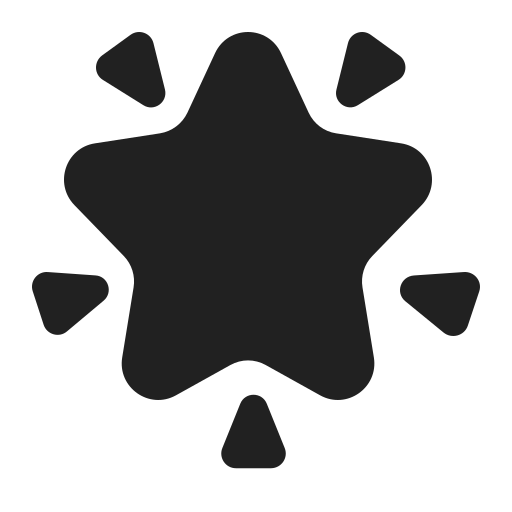
glowing star high contrast